Question: I'm new at Angularjs... Just got mad making this to work:
'''
angular.module('app', ['ui.select2']).directive("selectCompany", function($timeout) {
return {
restrict: 'A',
replace: true,
template: '<input type="text" name="company_id" ng-model="companySelected" />',
scope: {},
link: function (scope, element, attrs, ctrl) {
$timeout(element.select2({
placeholder : "Buscar empresa", minimumInputLength : 3, allowClear : true,
ajax: {
url : 'http://' + window.location.host + '/ajax/module/company/load-companies',
dataType : 'json',
type : 'post',
quietMillis : '250',
data : function (term, page) { return { name: term }; },
results : function (data, page) { return { results : data }; }
},
formatResult : function(item) { return item.name; },
formatSelection : function(item) { return item.name; },
escapeMarkup : function (m) { return m; },
}));
},
};
});
'''
This is my Angular directive which makes a '<div select-company></div>' into a select2 control. It works at the moment, it also return the details but I'm getting this error:

Any idea?
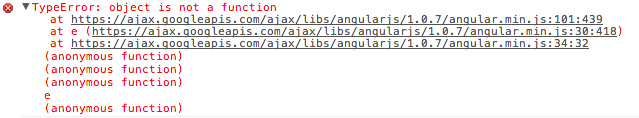
Answer: Normally, you'd want to work with non-minified versions of scripts during development, because they give more descriptive stack traces...
Hard to say what exactly is going on here, but try:
'''
$timeout(function () {
element.select2({
placeholder: "Buscar empresa",
minimumInputLength: 3,
allowClear: true,
ajax: {
url: 'http://' + window.location.host + '/ajax/module/company/load-companies',
dataType: 'json',
type: 'post',
quietMillis: '250',
data: function (term, page) {
return {
name: term
};
},
results: function (data, page) {
return {
results: data
};
}
},
formatResult: function (item) {
return item.name;
},
formatSelection: function (item) {
return item.name;
},
escapeMarkup: function (m) {
return m;
},
})
});
'''